Question: For given font, and given string, how to get polygon points like these in the picture below, in JavaScript?

(I am aware of related questions on SO, but they are for Python or other languages/environments; I would like JavaScript only solution, if possible)
EDIT: Following up @Roman's the answer:
Using typeface.js online tool, I converted a TrueType font to typeface.js format. Each letter is represented similar to this: (here is representation of letter 'd')
'''
"d": {
"x_min": 135.640625,
"x_max": 792.171875,
"ha": 928,
"o": "m 135 998 l 330 998 q 792 499 763 933 q 330 0 763 65 l 135 0 l 135 998 m 330 151 q 648 499 635 211 q 330 846 635 786 l 287 846 l 287 151 l 330 151 "
},
'''
The key part of typeface.js code for rendering a letter based on this format is:
'''
switch(action) {
case 'm':
ctx.moveTo(outline[i++], outline[i++]);
break;
case 'l':
ctx.lineTo(outline[i++], outline[i++]);
break;
case 'q':
var cpx = outline[i++];
var cpy = outline[i++];
ctx.quadraticCurveTo(outline[i++], outline[i++], cpx, cpy);
break;
case 'b':
var x = outline[i++];
var y = outline[i++];
ctx.bezierCurveTo(outline[i++], outline[i++], outline[i++], outline[i++], x, y);
break;
}
'''
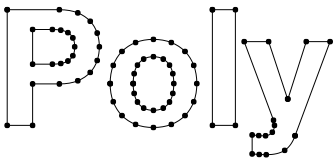
Answer: Some work has already been done for <URL>.
typeface.js accomplishes this by using font definition data, which essentially holds the drawing instructions for each glyph. The data for the glyph "A" might look like this:
'''
m 253 638 l 379 949 q 394 945 387 946 q 409 944 401 944 q 443 949 428 944
q 565 629 525 733 q 673 359 605 526 q 822 0 740 192 q 773 3 804 0 q 736 7
743 7 q 686 4 709 7 q 650 0 664 1 q 588 199 609 137 q 532 355 567 261 l
370 355 l 210 355 l 159 205 q 127 110 142 161 q 99 0 112 59 l 43 6 q 6 3
20 6 q -14 0 -8 0 q 74 211 29 105 q 155 403 119 317 q 253 638 191 490 m
370 422 l 502 422 l 371 760 l 240 422 l 370 422
'''
(I inserted newlines).
This string is a sequence of drawing operations with their respective numerical parameters. For example "m 253 638" corresponds to "move to x:253 y:638" and "l 379 949" being "draw line to x:379 y:949". etc, etc..
You should have a look at the source here:
<URL>
You could adapt that renderer to extract your poligons. The major trick here is to let <URL> do the hard work for you and create the font definitions.